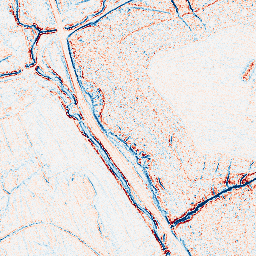
Category: edge_preserving
Decomposition family: bilateral
Decomposition parameters: d: 5
sigma_color: 100
sigma_space: 150
Upsampling method: sinc_blackman
Upsampling parameters: scale: 4
kernel_size: 16
Upsampling scale: 4